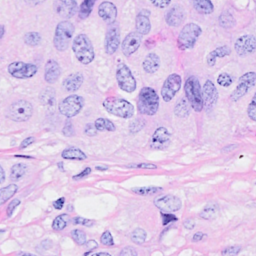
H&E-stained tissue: Breast